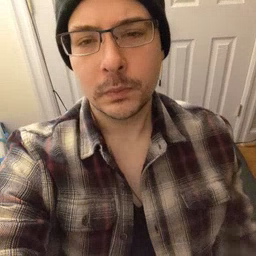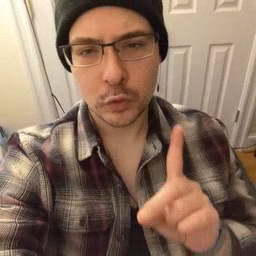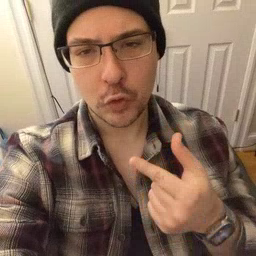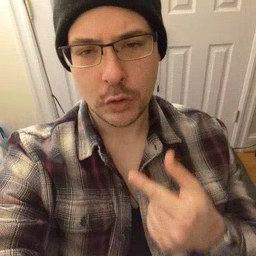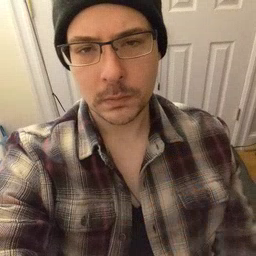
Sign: dog